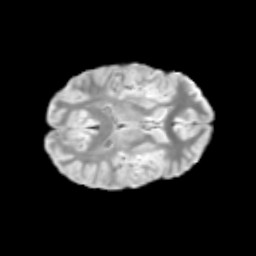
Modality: T2w
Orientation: axial
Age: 11
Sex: male
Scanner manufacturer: siemens
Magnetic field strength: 3 T
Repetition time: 3.8 s
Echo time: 0.07 s